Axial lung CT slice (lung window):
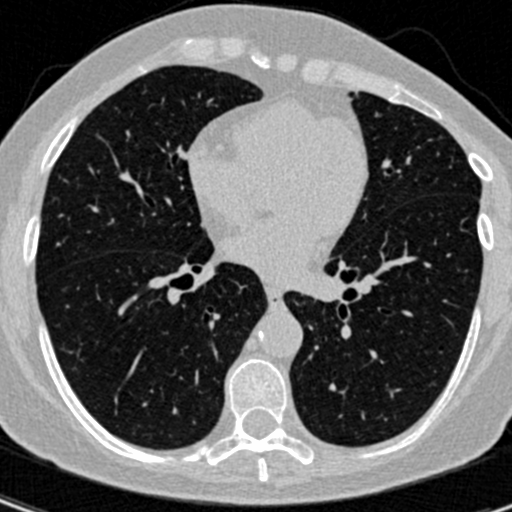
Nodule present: no